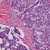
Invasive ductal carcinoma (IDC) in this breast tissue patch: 1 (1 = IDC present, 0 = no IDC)